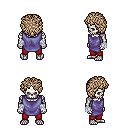
a pixel art fantasy rpg character, male body template, skeleton, chain tabard jacket, red pants, white blonde curly afro hairstyle, white cloth bandages, four views (front, back, left, right), 2x2 character sprite sheet, small pixel art, hard edges, no anti-aliasing